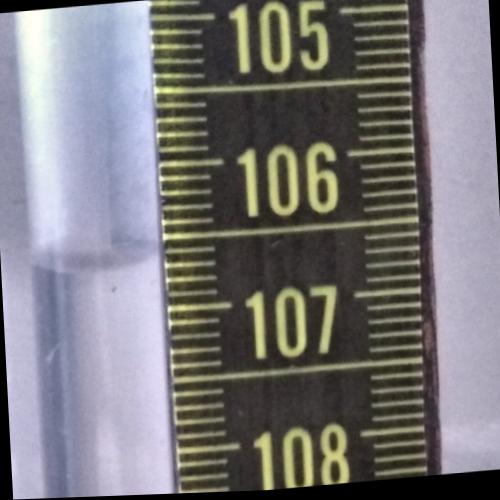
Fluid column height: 106.7 cm